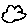
Label: cloud